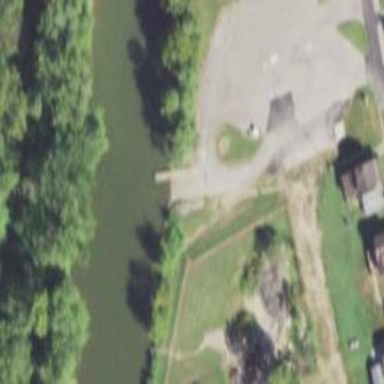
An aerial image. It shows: Slipway on leisure land.